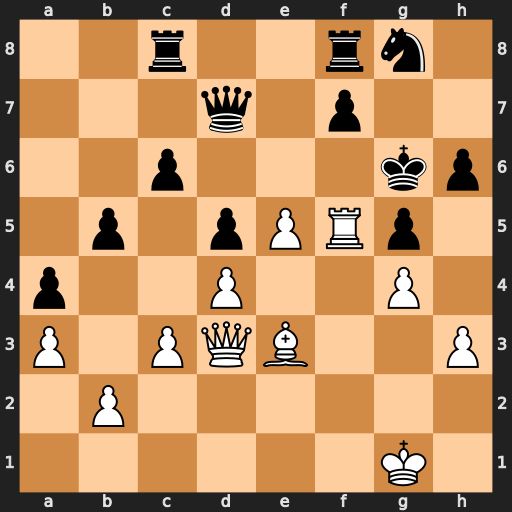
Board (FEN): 2r2rn1/3q1p2/2p3kp/1p1pPRp1/p2P2P1/P1PQB2P/1P6/6K1
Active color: w
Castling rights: -
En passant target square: -
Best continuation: Rxg5#